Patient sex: F
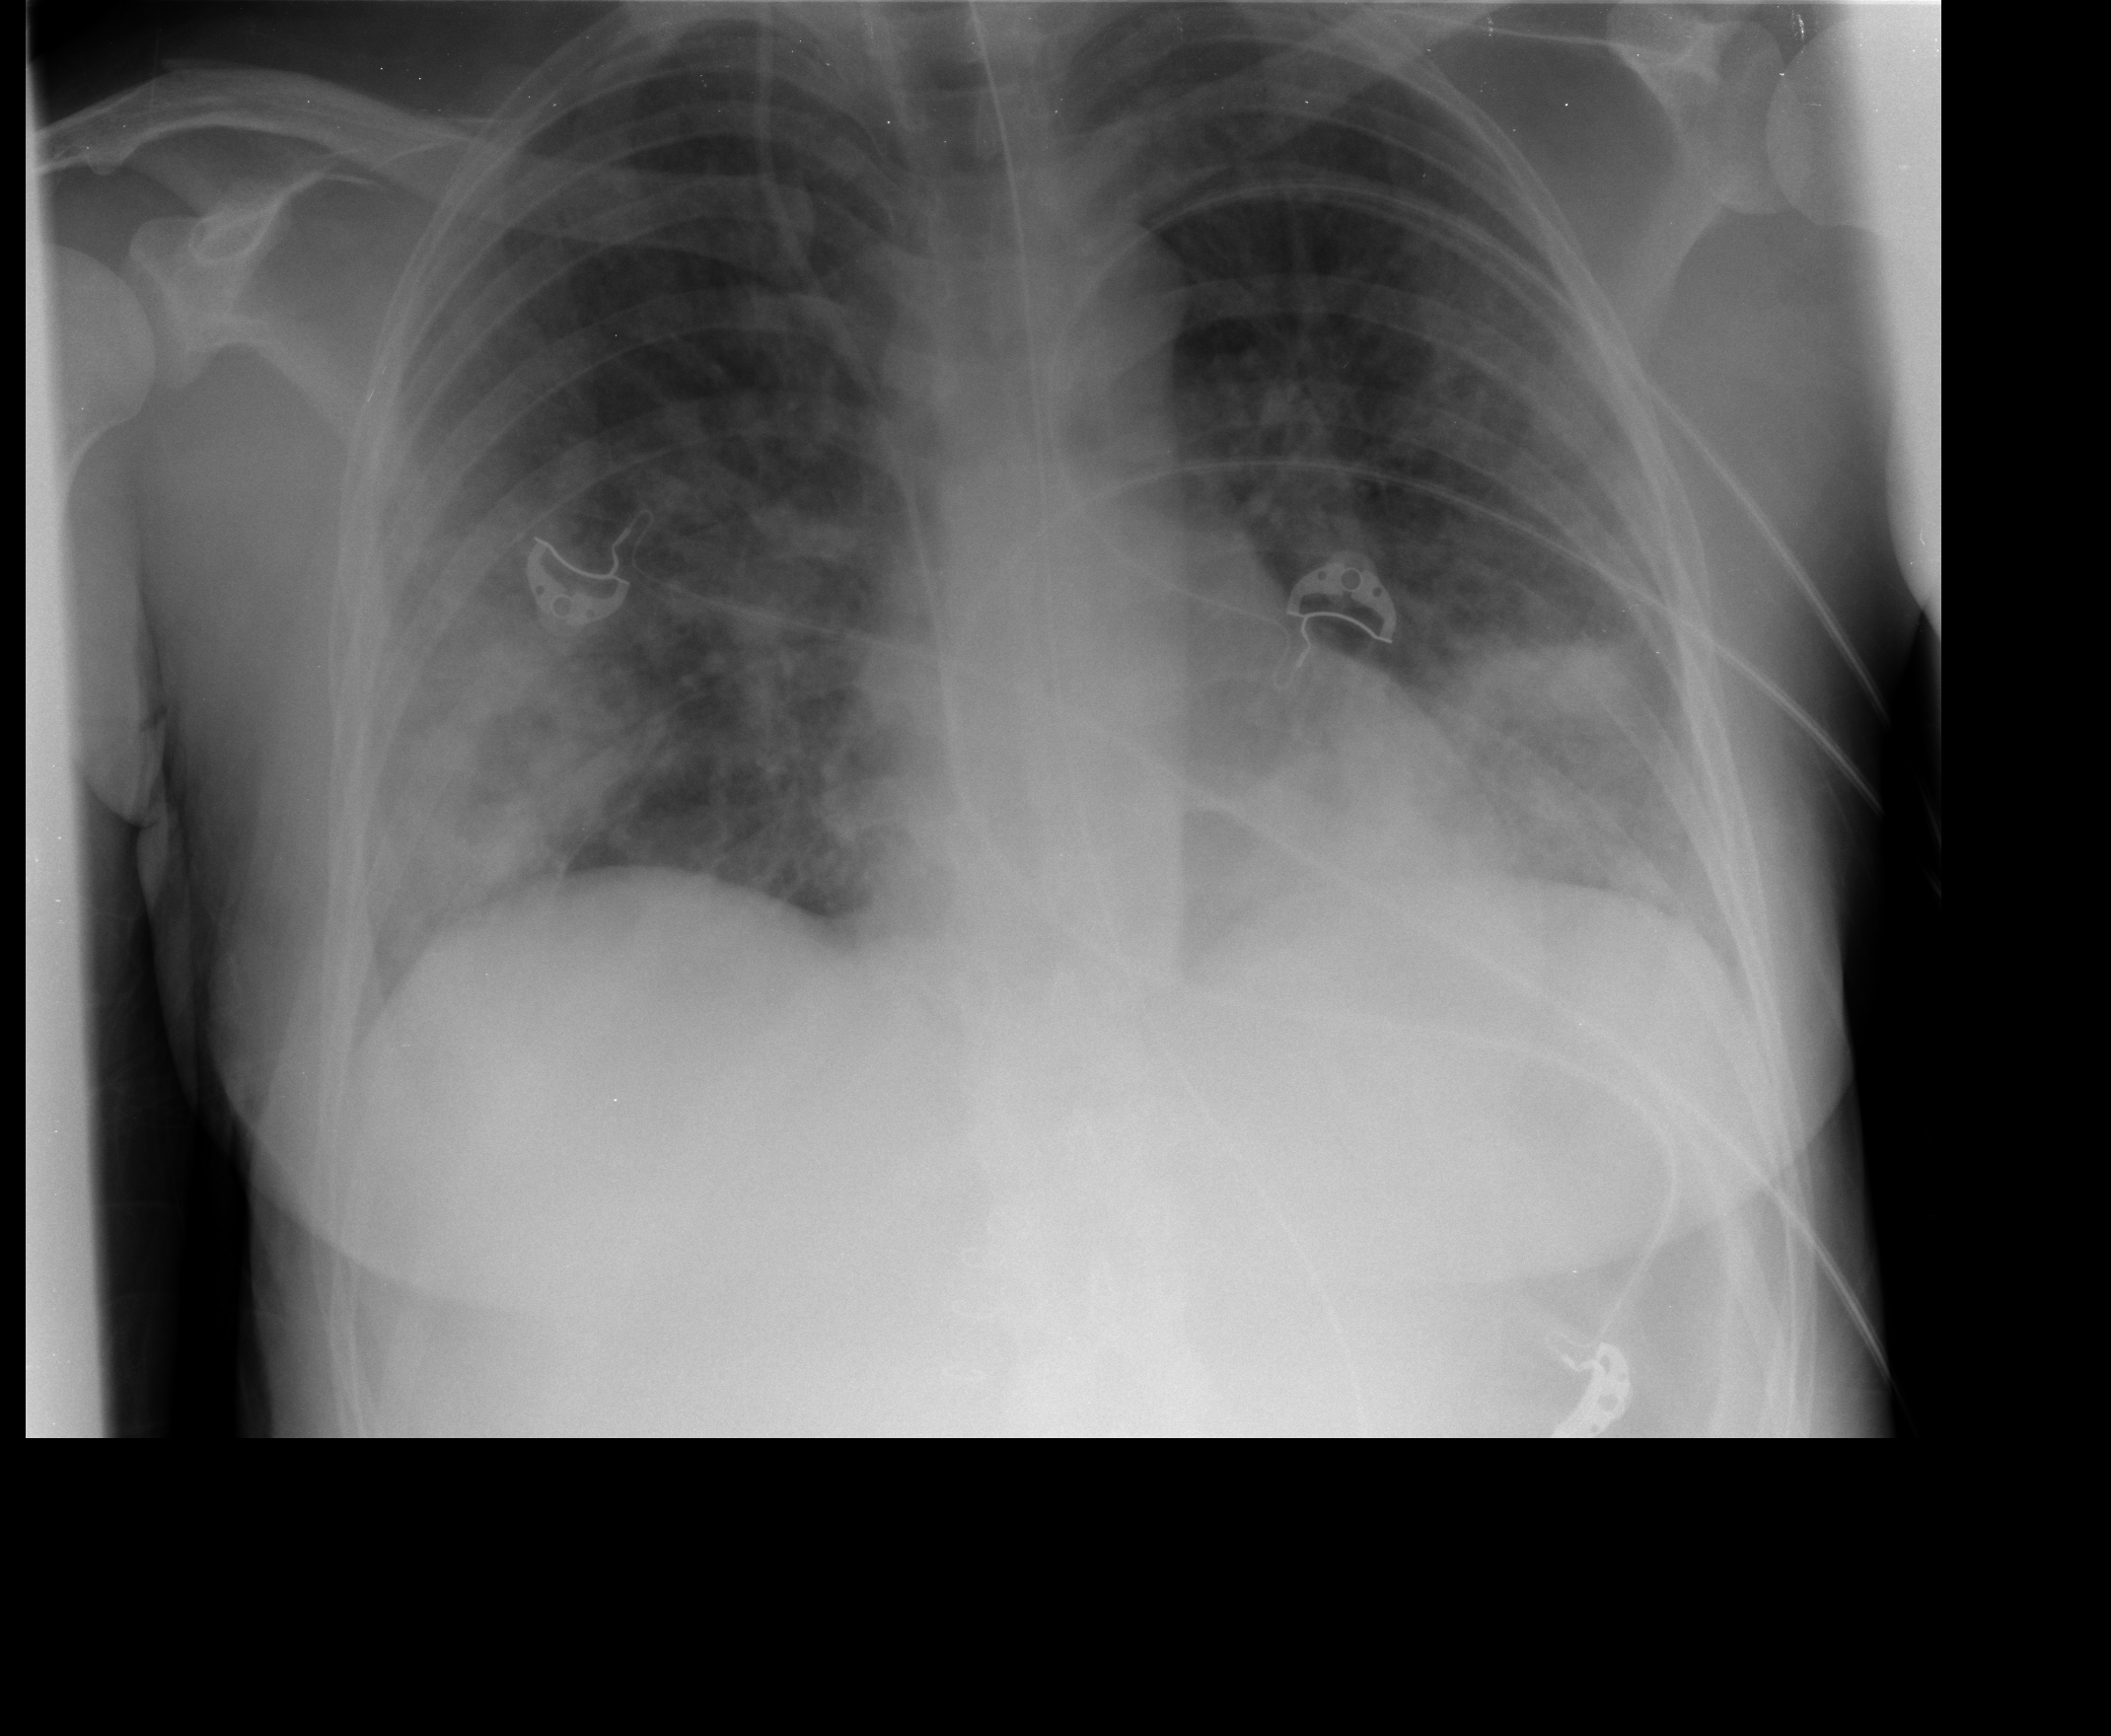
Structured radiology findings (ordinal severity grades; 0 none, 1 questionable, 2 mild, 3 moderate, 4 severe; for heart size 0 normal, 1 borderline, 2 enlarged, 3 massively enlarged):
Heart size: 0
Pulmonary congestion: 2
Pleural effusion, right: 0
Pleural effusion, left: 1
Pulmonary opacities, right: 4
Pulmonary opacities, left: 3
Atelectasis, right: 2
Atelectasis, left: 2